Interaction volume radius: 5 \u00c5
Interaction volume height: 15 \u00c5
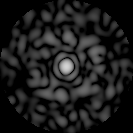
Disorder parameter: 0.8519